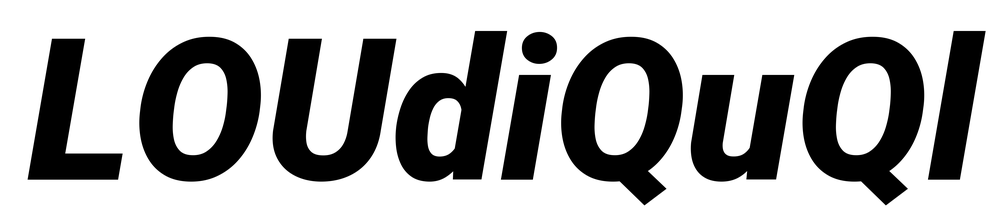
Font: Roboto-Italic_Black_Italic